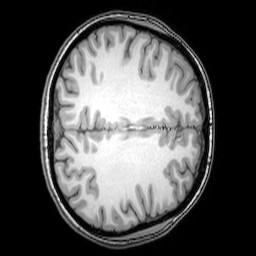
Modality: T1w
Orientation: axial
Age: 23
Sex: female
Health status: healthy
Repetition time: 0.081 s
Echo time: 0.037 s